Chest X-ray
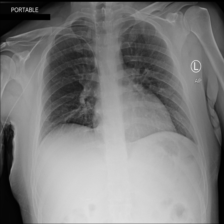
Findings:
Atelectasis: negative
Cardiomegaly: negative
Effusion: negative
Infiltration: negative
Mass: negative
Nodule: negative
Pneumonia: negative
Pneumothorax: negative
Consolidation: negative
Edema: negative
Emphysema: negative
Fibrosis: negative
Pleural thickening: negative
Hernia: negative